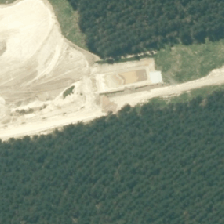
Land cover: harvested_forest